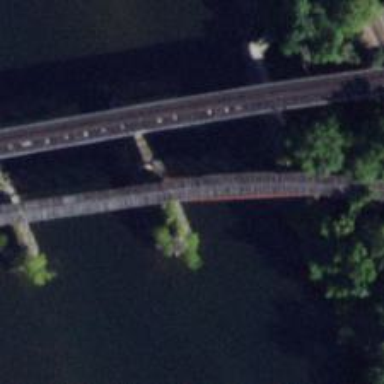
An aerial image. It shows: Abandoned railway bridge.